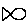
Label: fish